Question: I'm trying to get the user's ID number from my table. For some reason the value always comes up "NULL", and it shouldn't be but I can't figure out what I'm doing wrong here.
Here is how my table 'users' looks:

'''
<?php
...........................................
....connection details (connection is not the problem as other SQL queries in my code work fine)
...........................................
...........................................
$getvals = $db->prepare("SELECT MFG_LINE, PM_MECHANICAL, PM_DESIGN, PM_APPLICATIONS, PM_PROGRAM, DESCRIPTION FROM new_schedule WHERE ITEM = '$jobnum'");
$getvals->execute();
while ($row = $getvals->fetch(PDO::FETCH_ASSOC)){
$prod_line=$row["MFG_LINE"];
$pe=$row["PM_MECHANICAL"];
$de=$row["PM_DESIGN"];
$ae=$row["PM_APPLICATIONS"];
$ce=$row["PM_PROGRAM"];
$model=$row["DESCRIPTION"];
}
/*Is job PE, DE, or CE?*/
$engtype = rand(1,3);
if ($engtype===1) { $engineer = $pe; }
else if ($engtype===2) { $engineer = $de; }
else if ($engtype===3) { $engineer = $ce; }
else { $engineer = "Error 1005"; }
echo $engineer;
if ($engineer == null || $engineer = "") {
$theengineer = 0;
echo "nope";
} else {
$getidnum = $db->prepare("SELECT USERID FROM users WHERE fullname LIKE '$engineer'");
$getidnum->execute();
$getthenum = $getidnum->fetch(PDO::FETCH_ASSOC);
$theengineer = $getthenum['USERID'];
}
?>
'''
The value is returning a NULL value when it should be returning "12". What am I missing here?
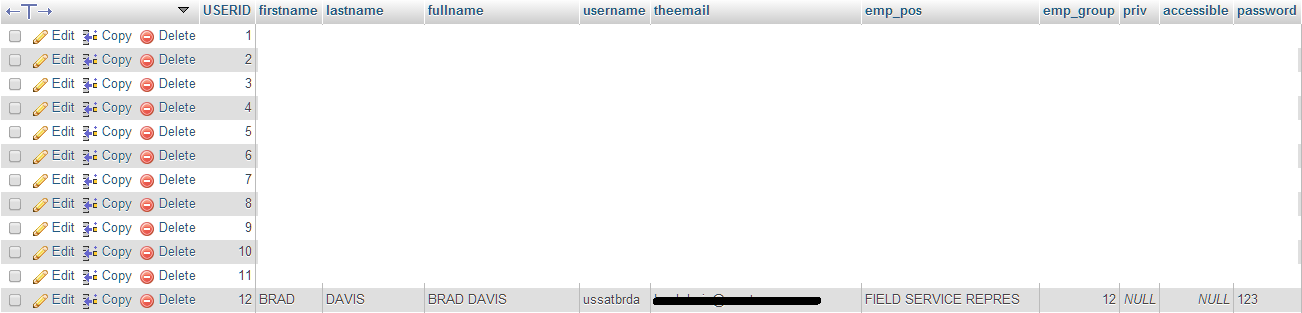
Answer: Based on the comments, give this a try:
'''
$getidnum = $db->prepare("SELECT USERID FROM users WHERE fullname LIKE :engineer");
$getidnum->execute(array(':engineer' => $engineer));
'''